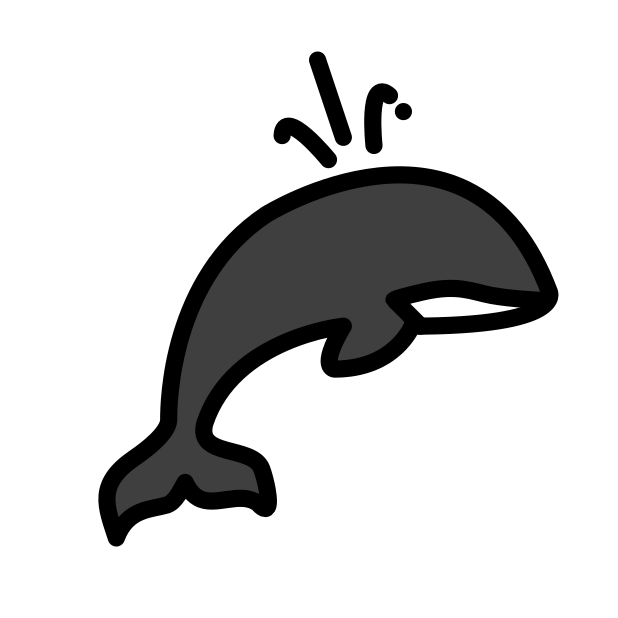
spouting-orca